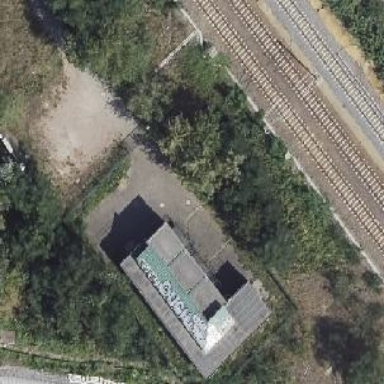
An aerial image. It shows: Railway building.